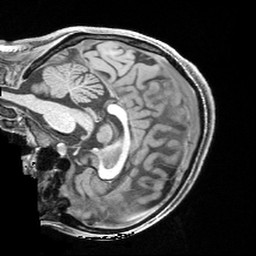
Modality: T1w
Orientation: sagittal